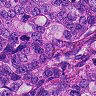
Metastatic tissue present: yes